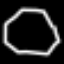
Label: octagon